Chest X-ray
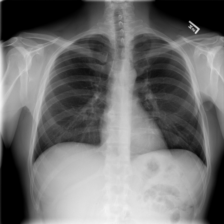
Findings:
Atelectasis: negative
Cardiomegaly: negative
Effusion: negative
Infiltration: negative
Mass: negative
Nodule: negative
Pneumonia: negative
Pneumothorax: negative
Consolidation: negative
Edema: negative
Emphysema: negative
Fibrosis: negative
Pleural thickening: negative
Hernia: negative